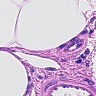
Metastatic tissue present: no